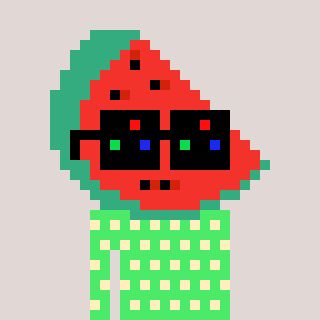
a pixel art character with square black sunglasses, a watermelon-shaped head and a teal-colored body on a warm background